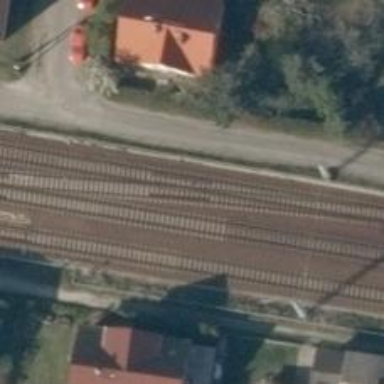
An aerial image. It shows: Railway track with contact lines for electrification.